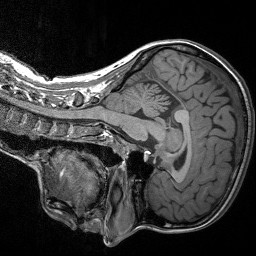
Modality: T1w
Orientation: sagittal
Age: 20
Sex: female
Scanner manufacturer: siemens
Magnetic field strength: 3 T
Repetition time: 1.9 s
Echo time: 0.00227 s